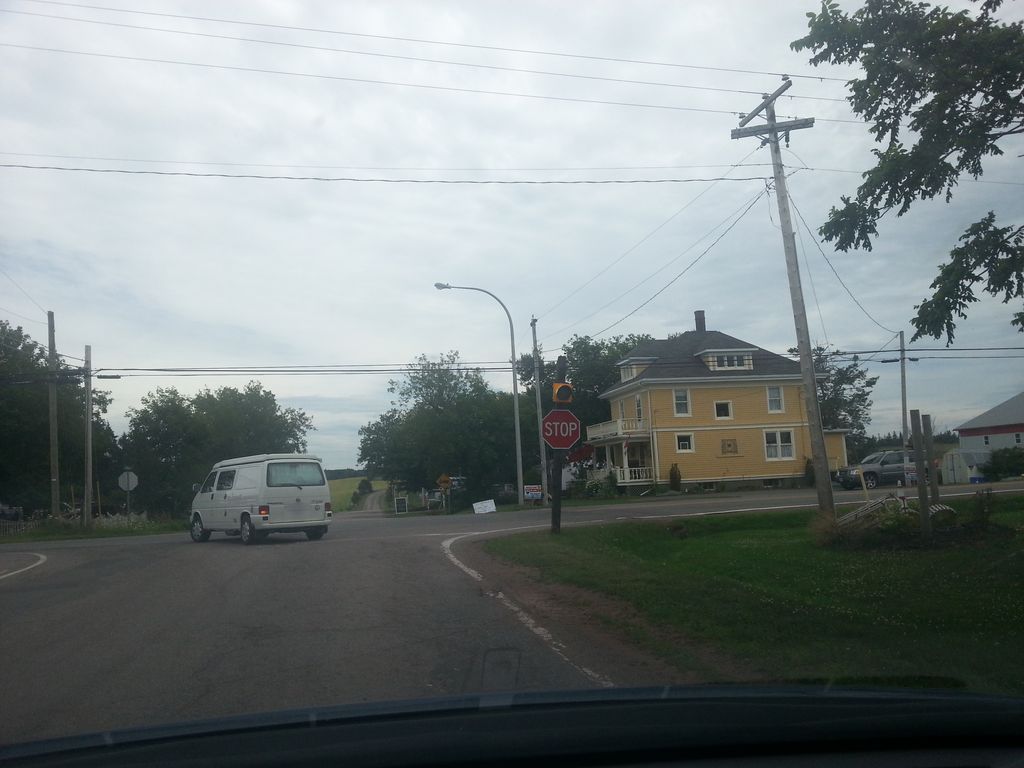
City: charlottetown